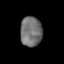
Tissue: prostate
Cell type: T cells
Senescence score: 0.3095
Nuclear area (px): 635
Mean DAPI intensity: 112.364